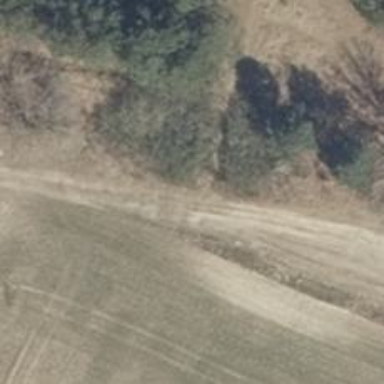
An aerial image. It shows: Dirt track road with grade 4 track type.